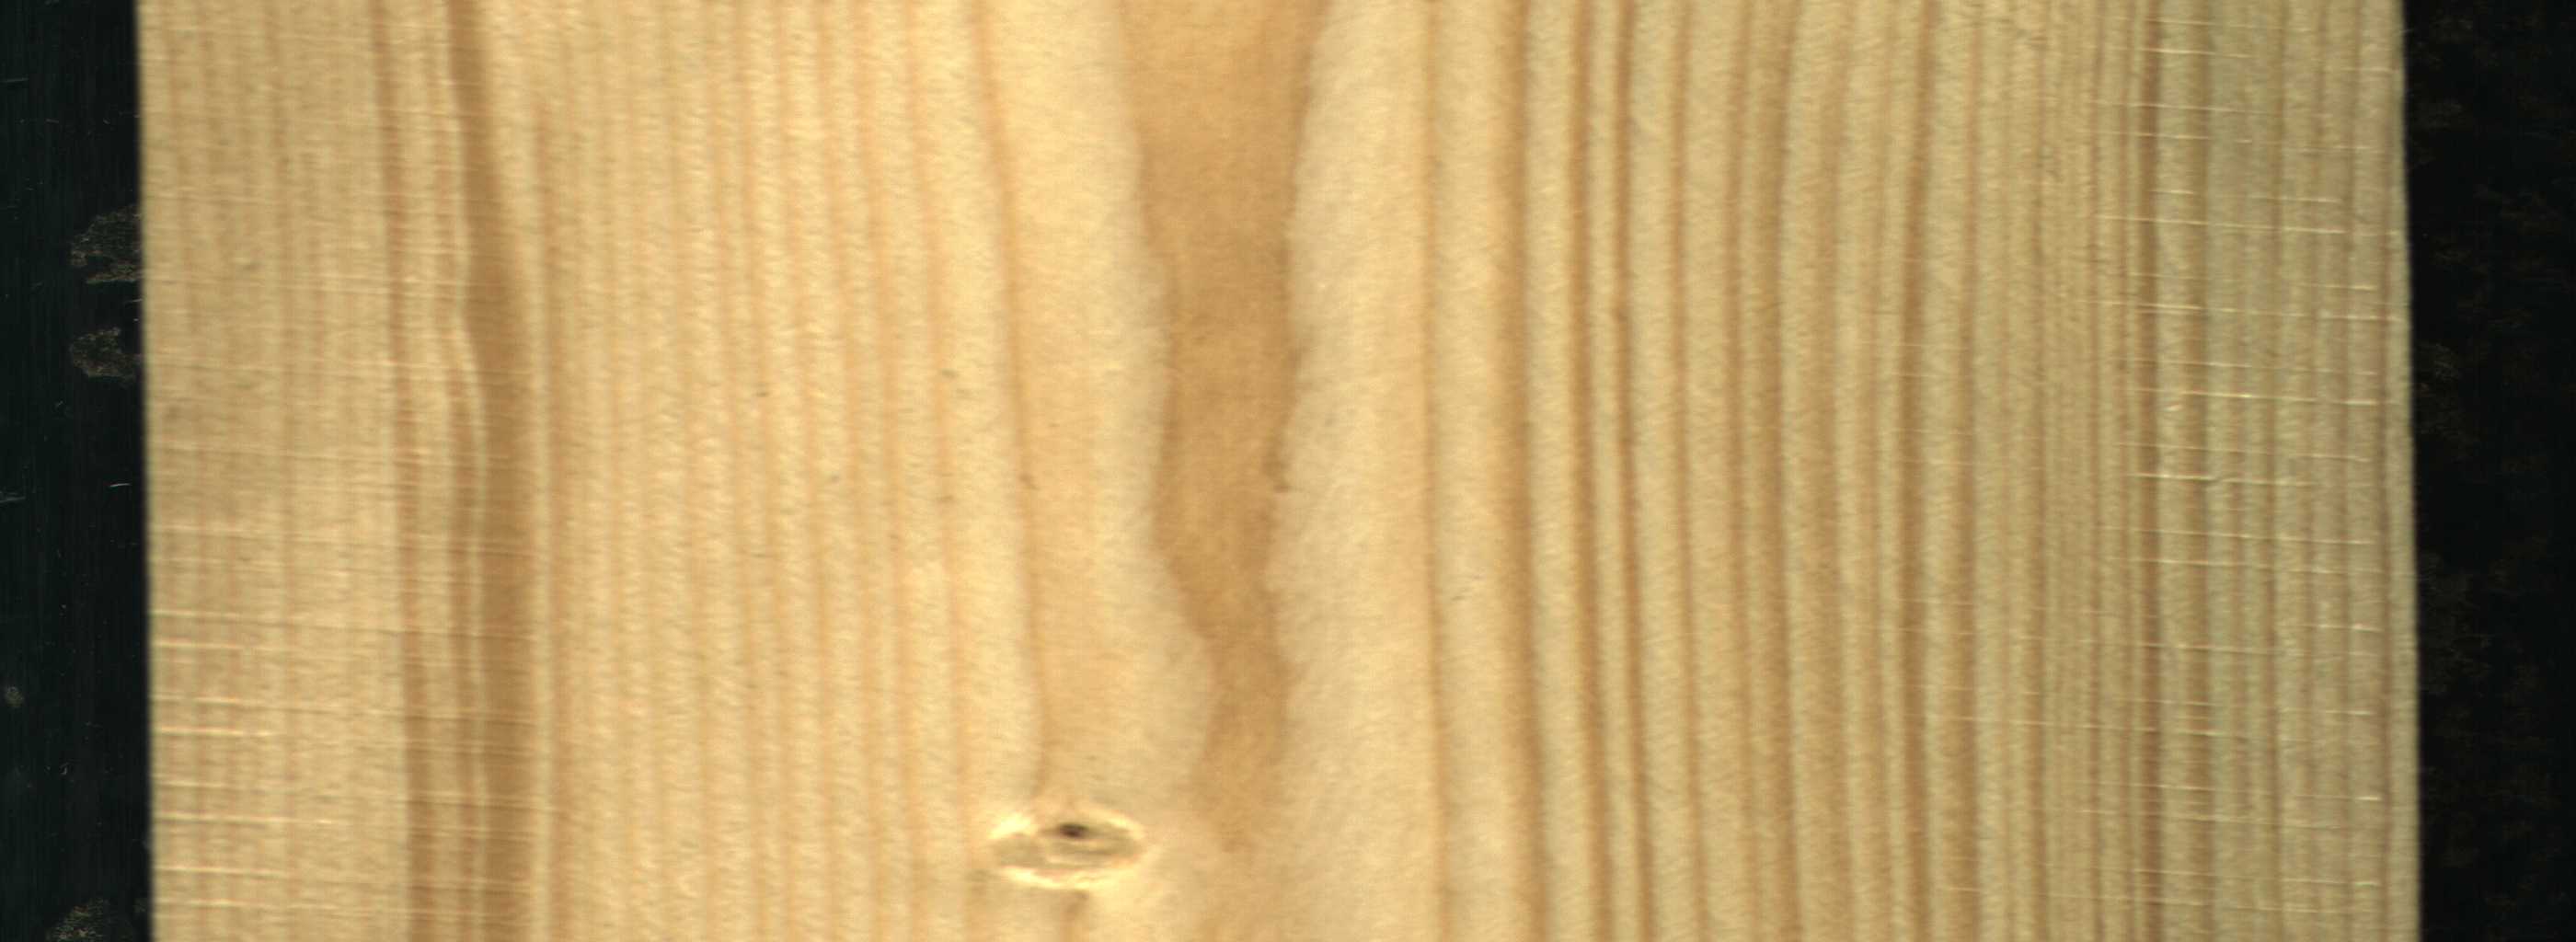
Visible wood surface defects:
Live_Knot